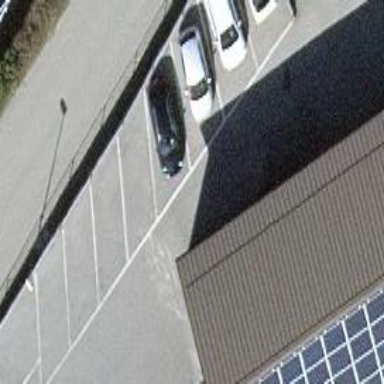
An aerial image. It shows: Parking area.